Field crop: maize
Growth stage: 2
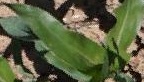
Species: maize